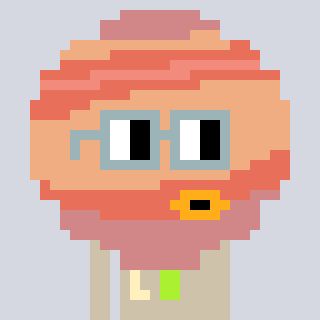
a pixel art character with square dark gray glasses, a jupiter-shaped head and a bege-colored body on a cool background